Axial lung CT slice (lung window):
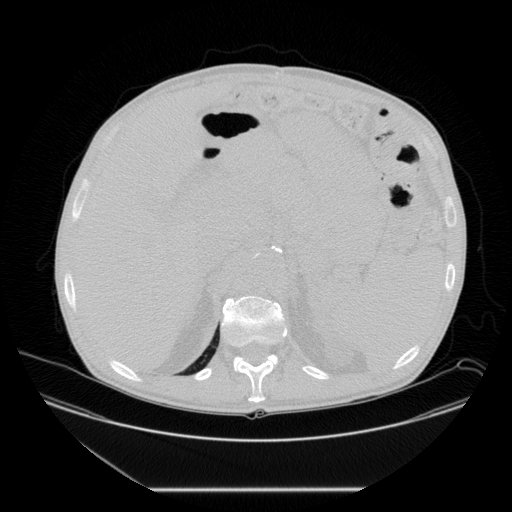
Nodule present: no